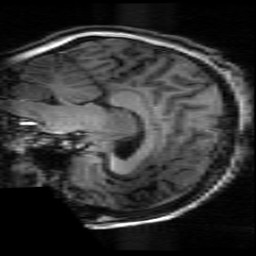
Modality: T1w
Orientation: sagittal
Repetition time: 0.008948 s
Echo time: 0.001784 s